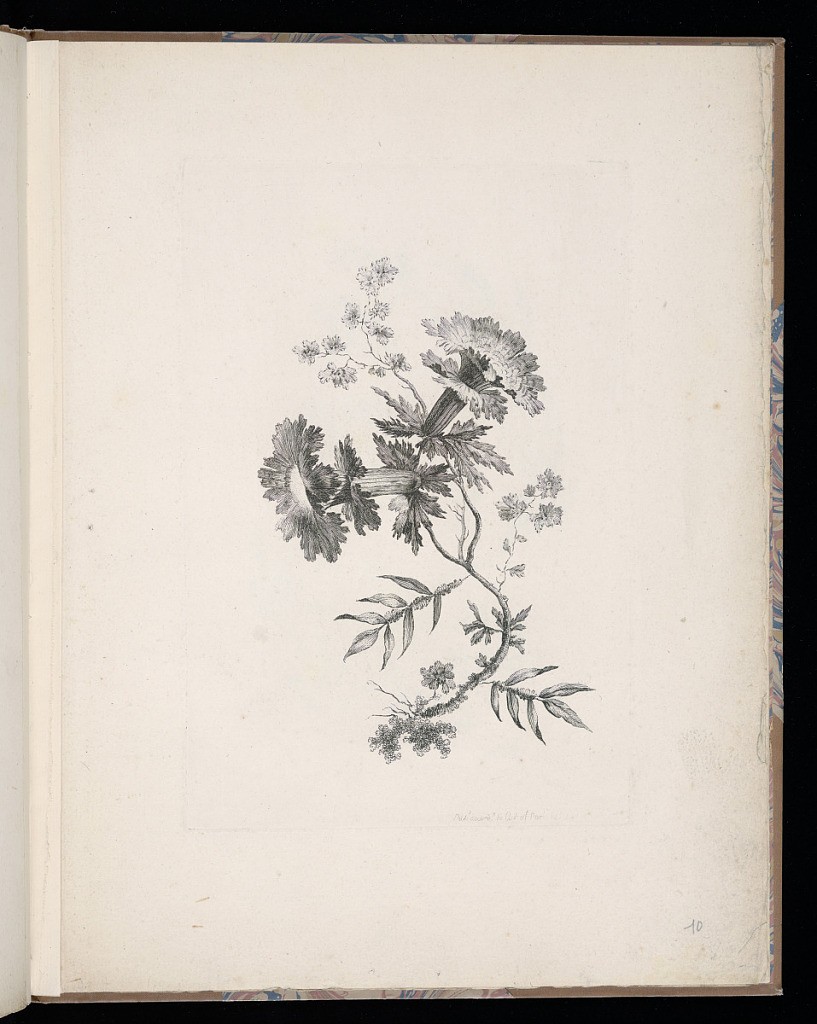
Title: Spray of Flowers
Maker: Jean-Baptiste Pillement, French, 1728–1808
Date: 1760
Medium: Etching on laid paper
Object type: Print
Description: Design for a fantastical chinoiserie spray of flowers with leaves and stems. The plate is dated.